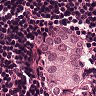
Metastatic tissue present: yes